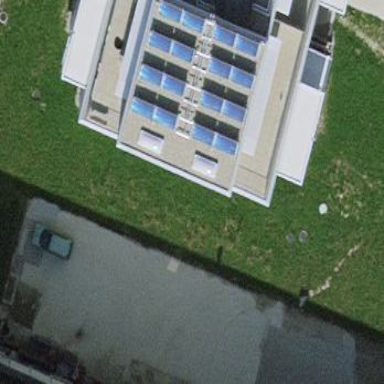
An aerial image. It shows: Solar power generator on the roof. It is solar thermal collector.